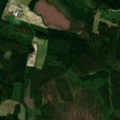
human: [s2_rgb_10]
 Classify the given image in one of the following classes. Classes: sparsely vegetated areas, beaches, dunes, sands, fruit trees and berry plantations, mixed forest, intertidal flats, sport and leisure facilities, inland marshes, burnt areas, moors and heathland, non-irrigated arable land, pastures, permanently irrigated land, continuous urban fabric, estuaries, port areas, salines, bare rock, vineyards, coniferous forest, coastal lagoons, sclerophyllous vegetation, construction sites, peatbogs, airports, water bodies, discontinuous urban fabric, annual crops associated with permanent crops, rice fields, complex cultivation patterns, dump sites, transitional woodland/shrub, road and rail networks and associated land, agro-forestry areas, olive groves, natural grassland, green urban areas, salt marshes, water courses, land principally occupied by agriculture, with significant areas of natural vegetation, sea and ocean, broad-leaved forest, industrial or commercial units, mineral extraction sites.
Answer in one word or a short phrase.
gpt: non-irrigated arable land, land principally occupied by agriculture, with significant areas of natural vegetation, coniferous forest, mixed forest, transitional woodland/shrub